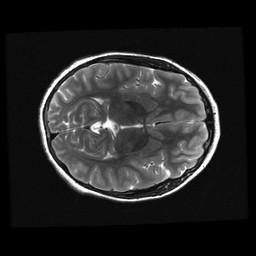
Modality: T2w
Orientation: axial
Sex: female
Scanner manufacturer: ge
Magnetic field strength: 3 T
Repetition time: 5 s
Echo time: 0.1012 s